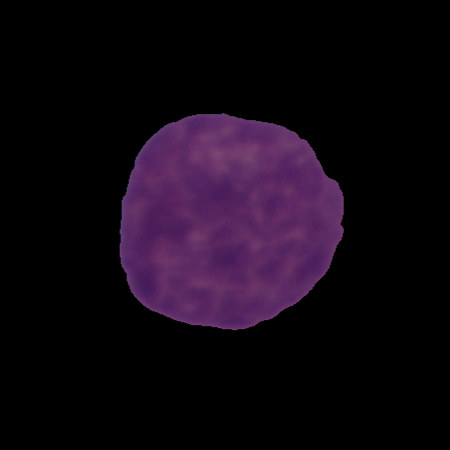
Label: cancer